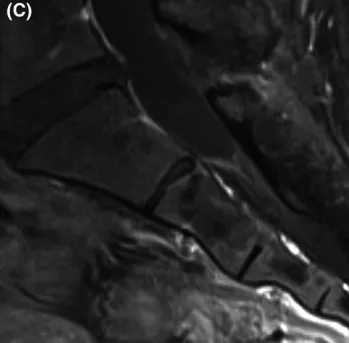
Imaging findings in case 2. On MRI of the sacral spine, the signal intensities of the tumorous lesion are homogeneously low in T1-weighted images and high in T2-weighted images, and no enhancement is observed in fat-suppression T1-weighted images with a gadolinium contrast medium in the S2 vertebral body (A-C).
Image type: radiology (mri)